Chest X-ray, PA view. Patient: 47 years old, sex F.
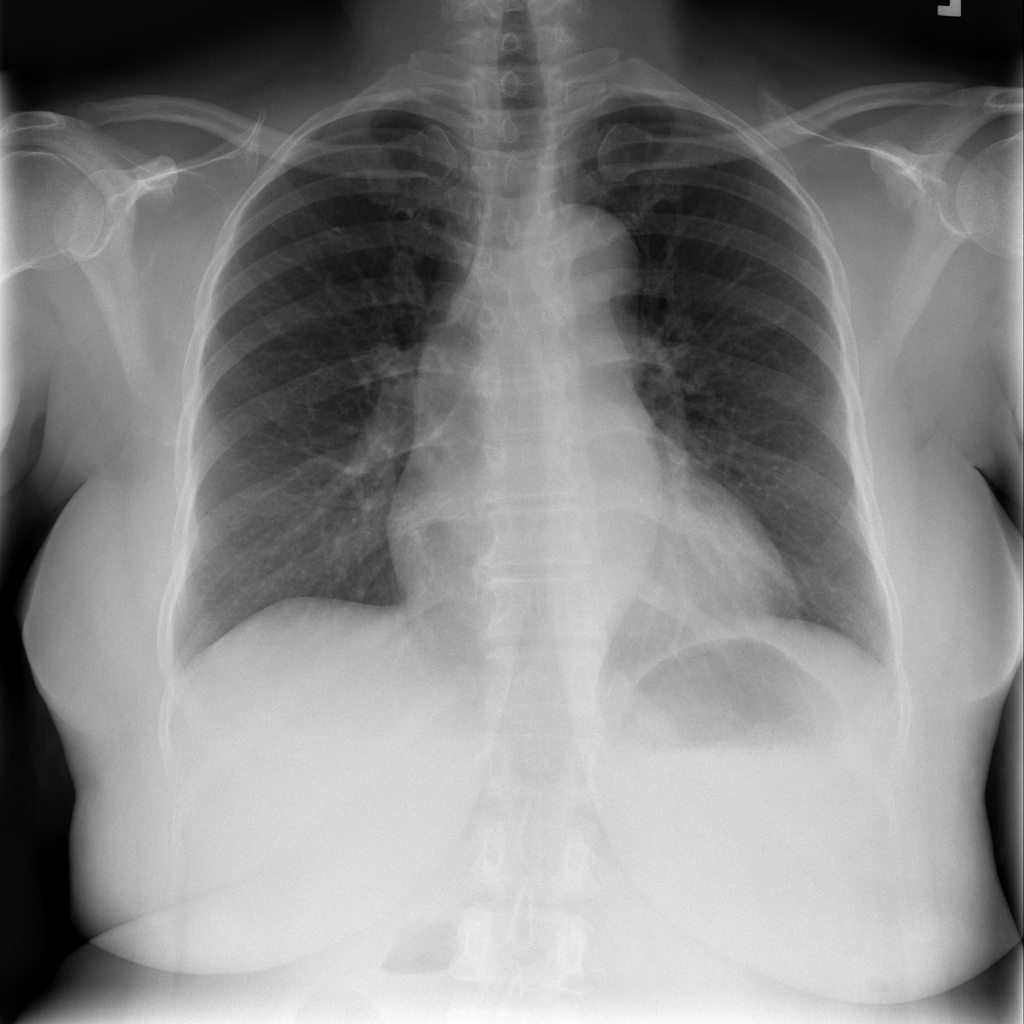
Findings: Infiltration